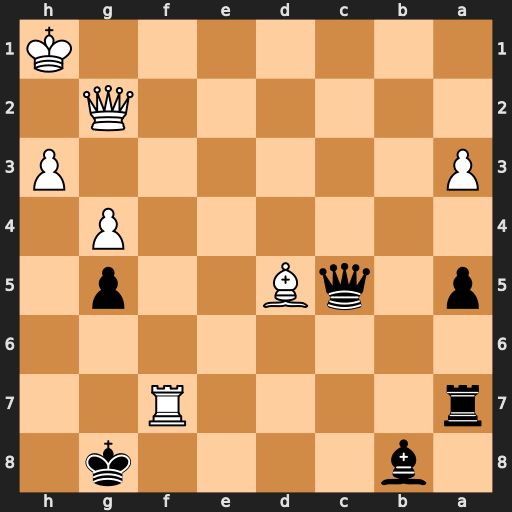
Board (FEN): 1b4k1/r4R2/8/p1qB2p1/6P1/P6P/6Q1/7K
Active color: b
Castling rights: -
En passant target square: -
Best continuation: Rxf7 Bxf7+ Kxf7